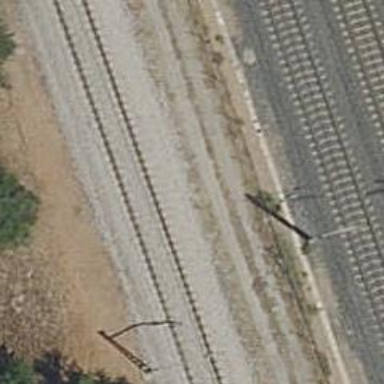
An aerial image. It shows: Railway with electrified contact lines.